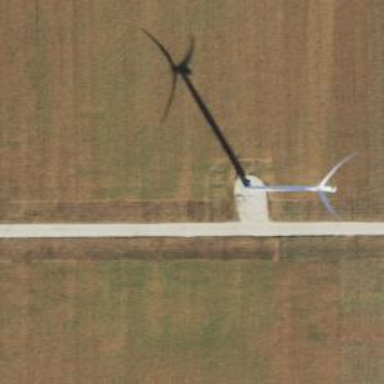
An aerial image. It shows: Wind generator powered by wind. The generator type is horizontal axis and it uses wind turbines.